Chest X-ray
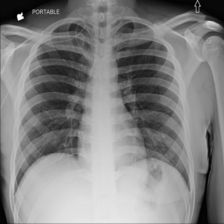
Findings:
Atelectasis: negative
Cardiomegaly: negative
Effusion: negative
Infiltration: negative
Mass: negative
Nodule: negative
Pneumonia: negative
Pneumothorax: negative
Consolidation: negative
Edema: negative
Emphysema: negative
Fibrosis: negative
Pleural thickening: negative
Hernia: negative